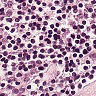
Metastatic tissue present: no